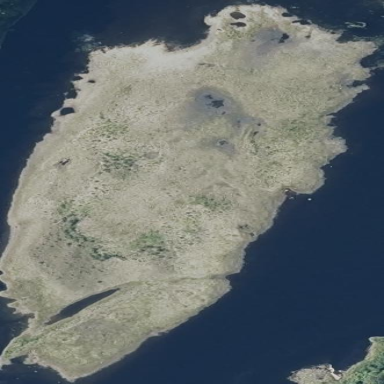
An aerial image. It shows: Islet.